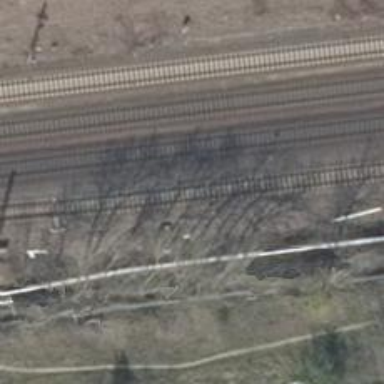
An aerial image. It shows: Railway switch.